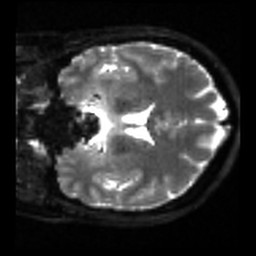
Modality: sbref
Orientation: coronal
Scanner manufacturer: siemens
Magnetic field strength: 3 T
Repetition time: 4 s
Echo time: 0.0594 s